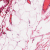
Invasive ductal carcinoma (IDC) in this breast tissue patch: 0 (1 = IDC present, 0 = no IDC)